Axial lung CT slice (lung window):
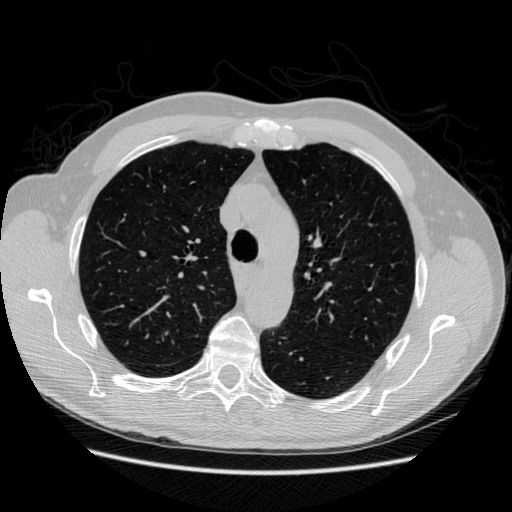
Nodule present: no